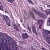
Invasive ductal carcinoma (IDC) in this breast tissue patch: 1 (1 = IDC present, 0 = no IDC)